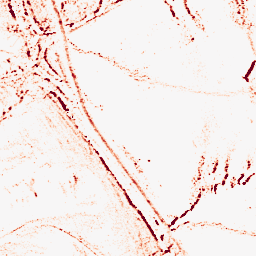
Category: morphological
Decomposition family: morphological_rect
Decomposition parameters: operation: opening
width: 5
height: 3
Upsampling method: linear_exact
Upsampling parameters: scale: 2
Upsampling scale: 2